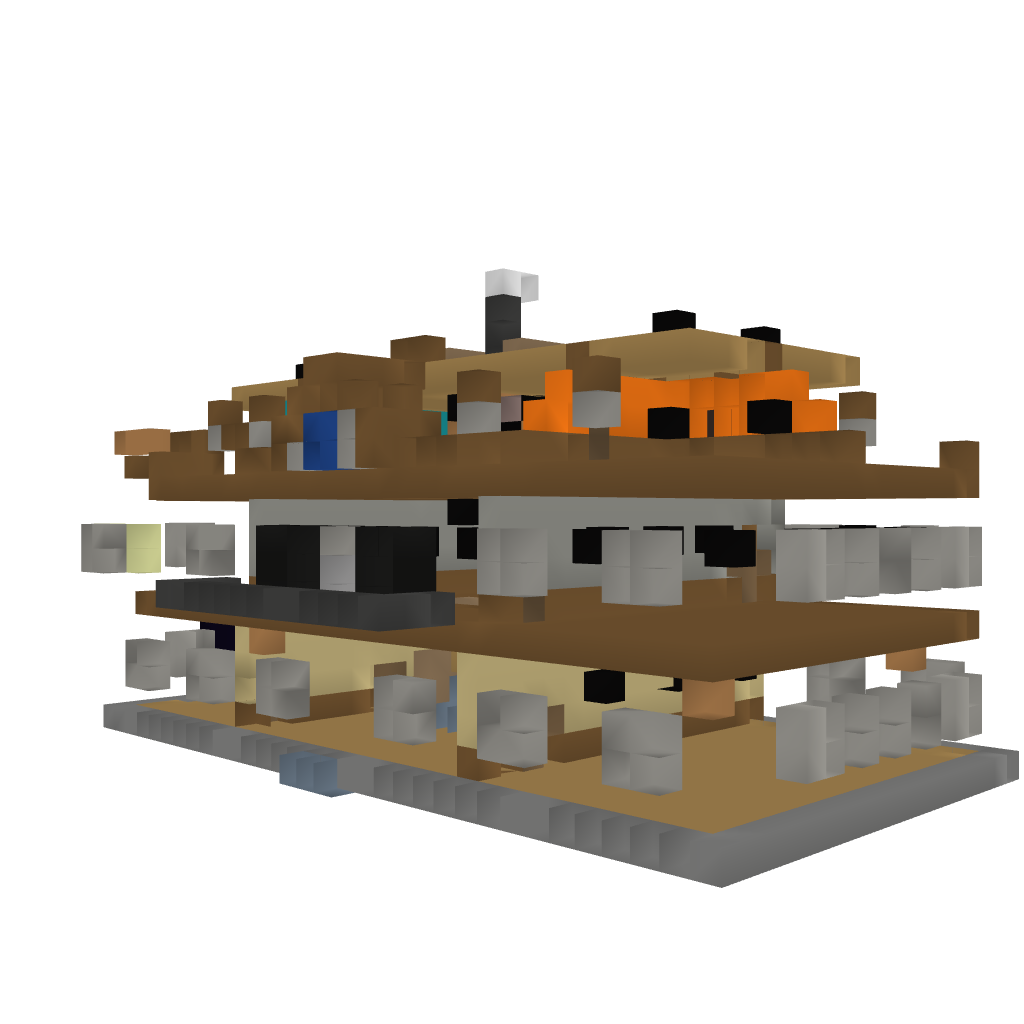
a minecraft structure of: Wiehl City Hall